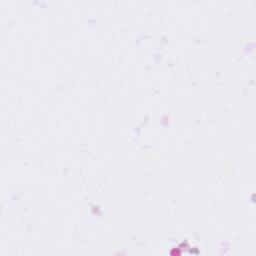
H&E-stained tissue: Ovarian